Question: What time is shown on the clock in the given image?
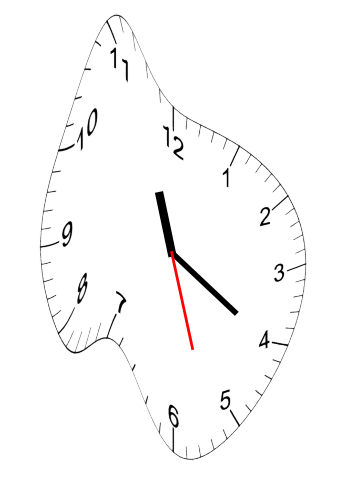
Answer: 11:20:27